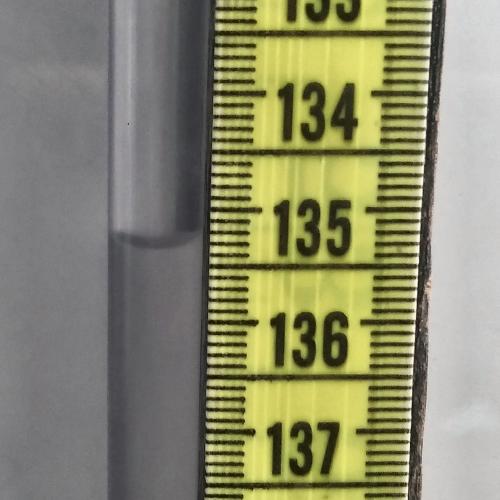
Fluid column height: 135.3 cm